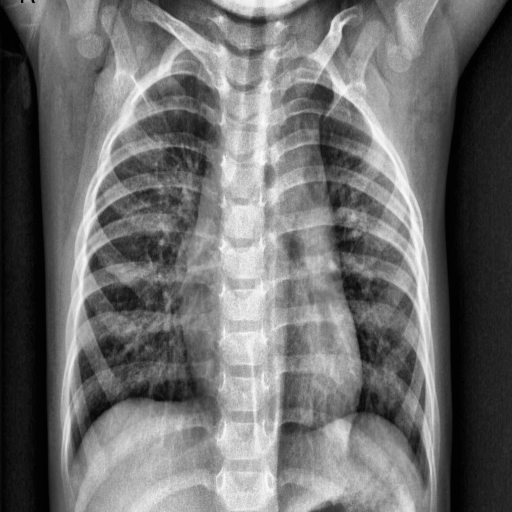
Finding: NORMAL